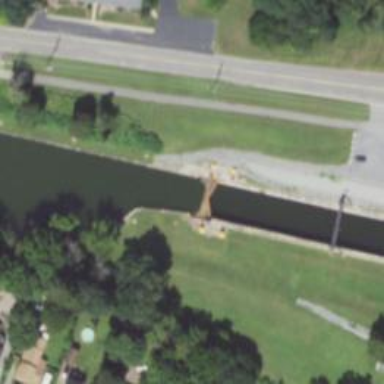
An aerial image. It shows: Lock gate on waterway.